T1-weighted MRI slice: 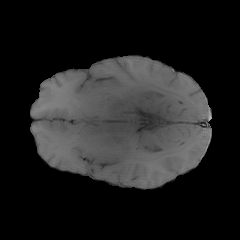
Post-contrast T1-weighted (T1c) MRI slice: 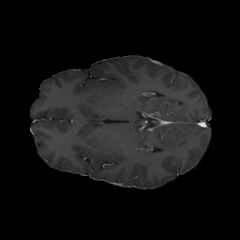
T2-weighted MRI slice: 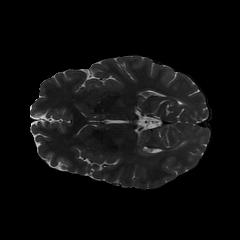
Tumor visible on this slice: yes